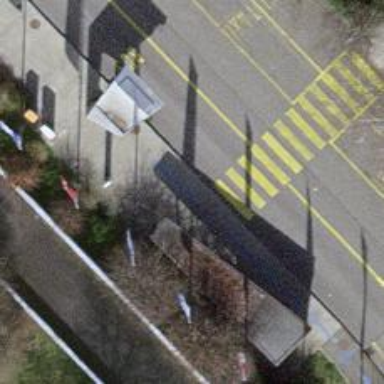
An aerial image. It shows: Asphalt platform for public transport.